Brain MRI, t2w sequence, axial 2D slice.
Patient: age 43, sex F, weight 95 kg, height 1.95 m
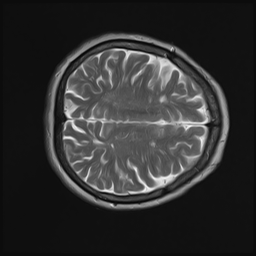